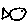
Label: fish